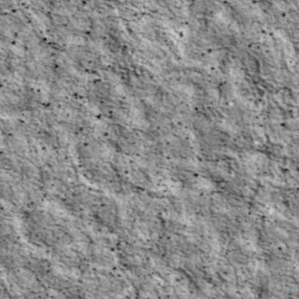
Label: non_frost